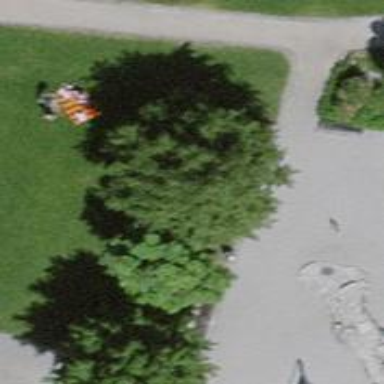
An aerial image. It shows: Black bench.